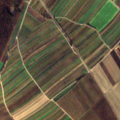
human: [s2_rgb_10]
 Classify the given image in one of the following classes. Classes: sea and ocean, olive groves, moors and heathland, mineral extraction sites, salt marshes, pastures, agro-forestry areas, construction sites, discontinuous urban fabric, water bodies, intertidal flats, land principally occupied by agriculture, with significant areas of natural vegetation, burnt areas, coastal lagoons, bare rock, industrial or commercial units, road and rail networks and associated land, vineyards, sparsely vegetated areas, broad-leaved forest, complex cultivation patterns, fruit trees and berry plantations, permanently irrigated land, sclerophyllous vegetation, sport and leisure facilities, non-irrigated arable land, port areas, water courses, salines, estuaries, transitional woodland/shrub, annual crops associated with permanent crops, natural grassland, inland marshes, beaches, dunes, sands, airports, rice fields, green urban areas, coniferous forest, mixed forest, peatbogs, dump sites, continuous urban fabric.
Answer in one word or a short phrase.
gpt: non-irrigated arable land, vineyards, broad-leaved forest